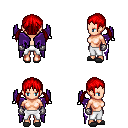
a pixel art fantasy rpg character, female body template, human, light skin, purple wings, white pants, red twin-tailed hairstyle, metal gloves, gray slippers, four views (front, back, left, right), 2x2 character sprite sheet, small pixel art, hard edges, no anti-aliasing